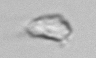
Label: detritus_transparent